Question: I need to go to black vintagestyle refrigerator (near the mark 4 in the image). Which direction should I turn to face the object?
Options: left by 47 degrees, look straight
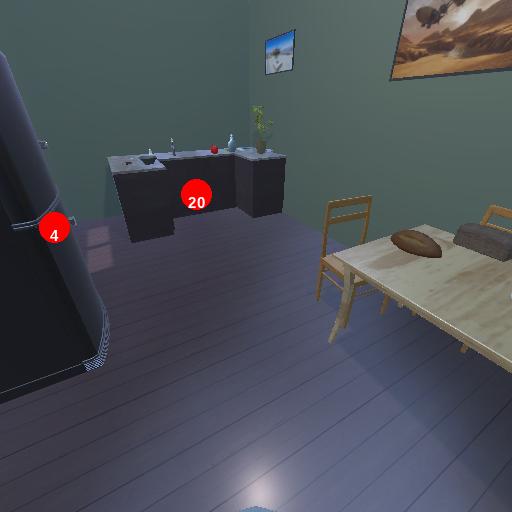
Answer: left by 47 degrees